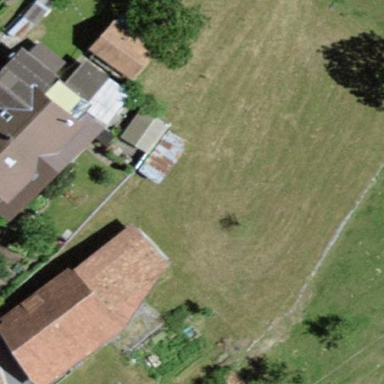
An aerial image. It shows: Barn.